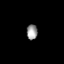
Tissue: lung
Cell type: Epithelial cells
Senescence score: 0.5798
Nuclear area (px): 159
Mean DAPI intensity: 153.642